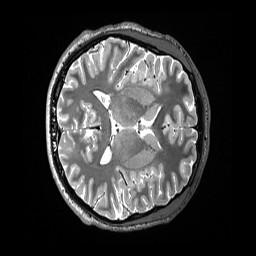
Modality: T2w
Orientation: axial
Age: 29
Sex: male
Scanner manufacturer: siemens
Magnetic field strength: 3 T
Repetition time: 3.2 s
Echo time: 0.564 s